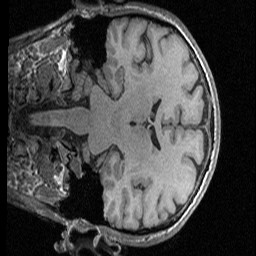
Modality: T1w
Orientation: coronal
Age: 50
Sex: male